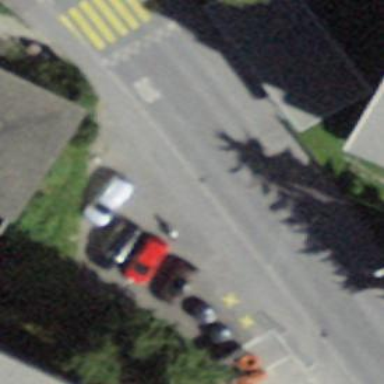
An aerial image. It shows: Parking area with surface.